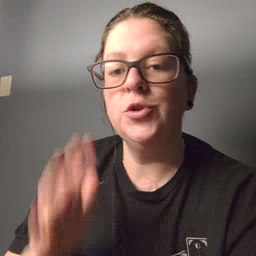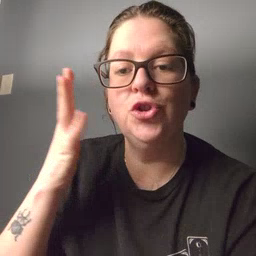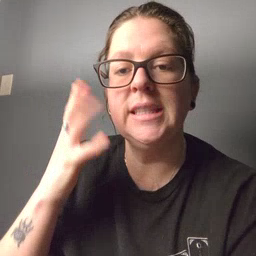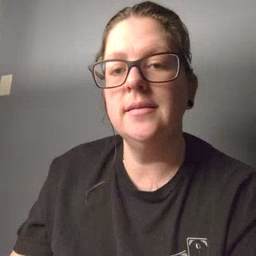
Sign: tree